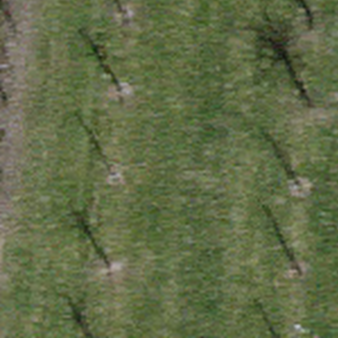
Label: other